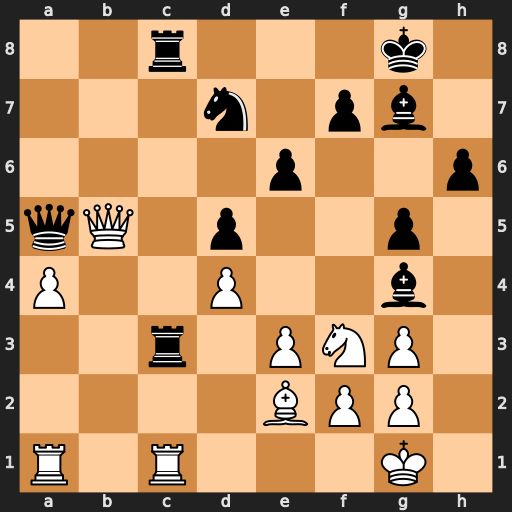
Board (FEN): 2r3k1/3n1pb1/4p2p/qQ1p2p1/P2P2b1/2r1PNP1/4BPP1/R1R3K1
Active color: w
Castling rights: -
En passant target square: -
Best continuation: Qxa5 Rxc1+ Rxc1